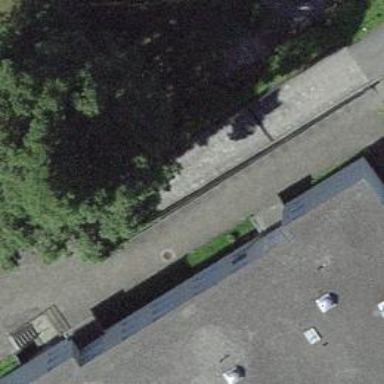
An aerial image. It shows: Parking entrance.